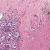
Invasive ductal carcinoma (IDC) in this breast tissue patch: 0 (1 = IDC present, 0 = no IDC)